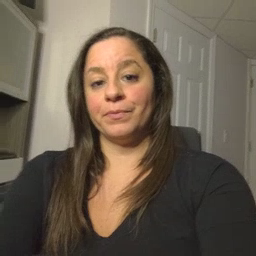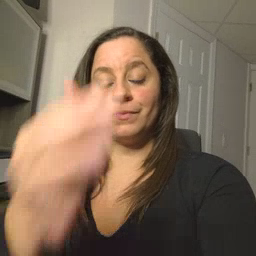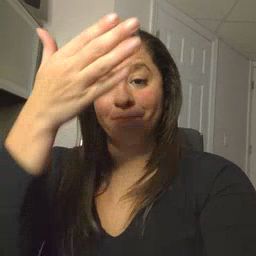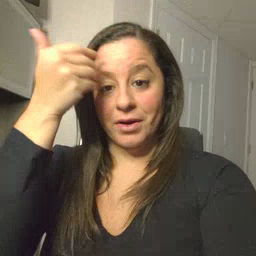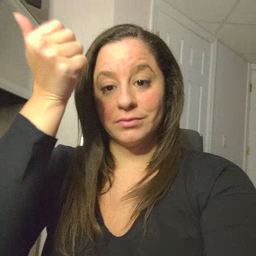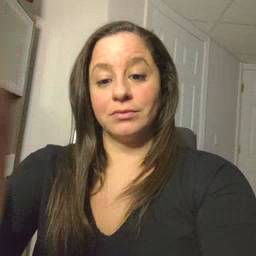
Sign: because